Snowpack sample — Loveland Pass, Silver Plume, Colorado, USA (1/12/25, 11:40 AM MST)
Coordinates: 39.66, -105.88
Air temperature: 7 °F
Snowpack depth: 140 cm
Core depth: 10 cm
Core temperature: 41 °F
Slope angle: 11°, slope face: 30°
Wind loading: high
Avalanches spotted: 2
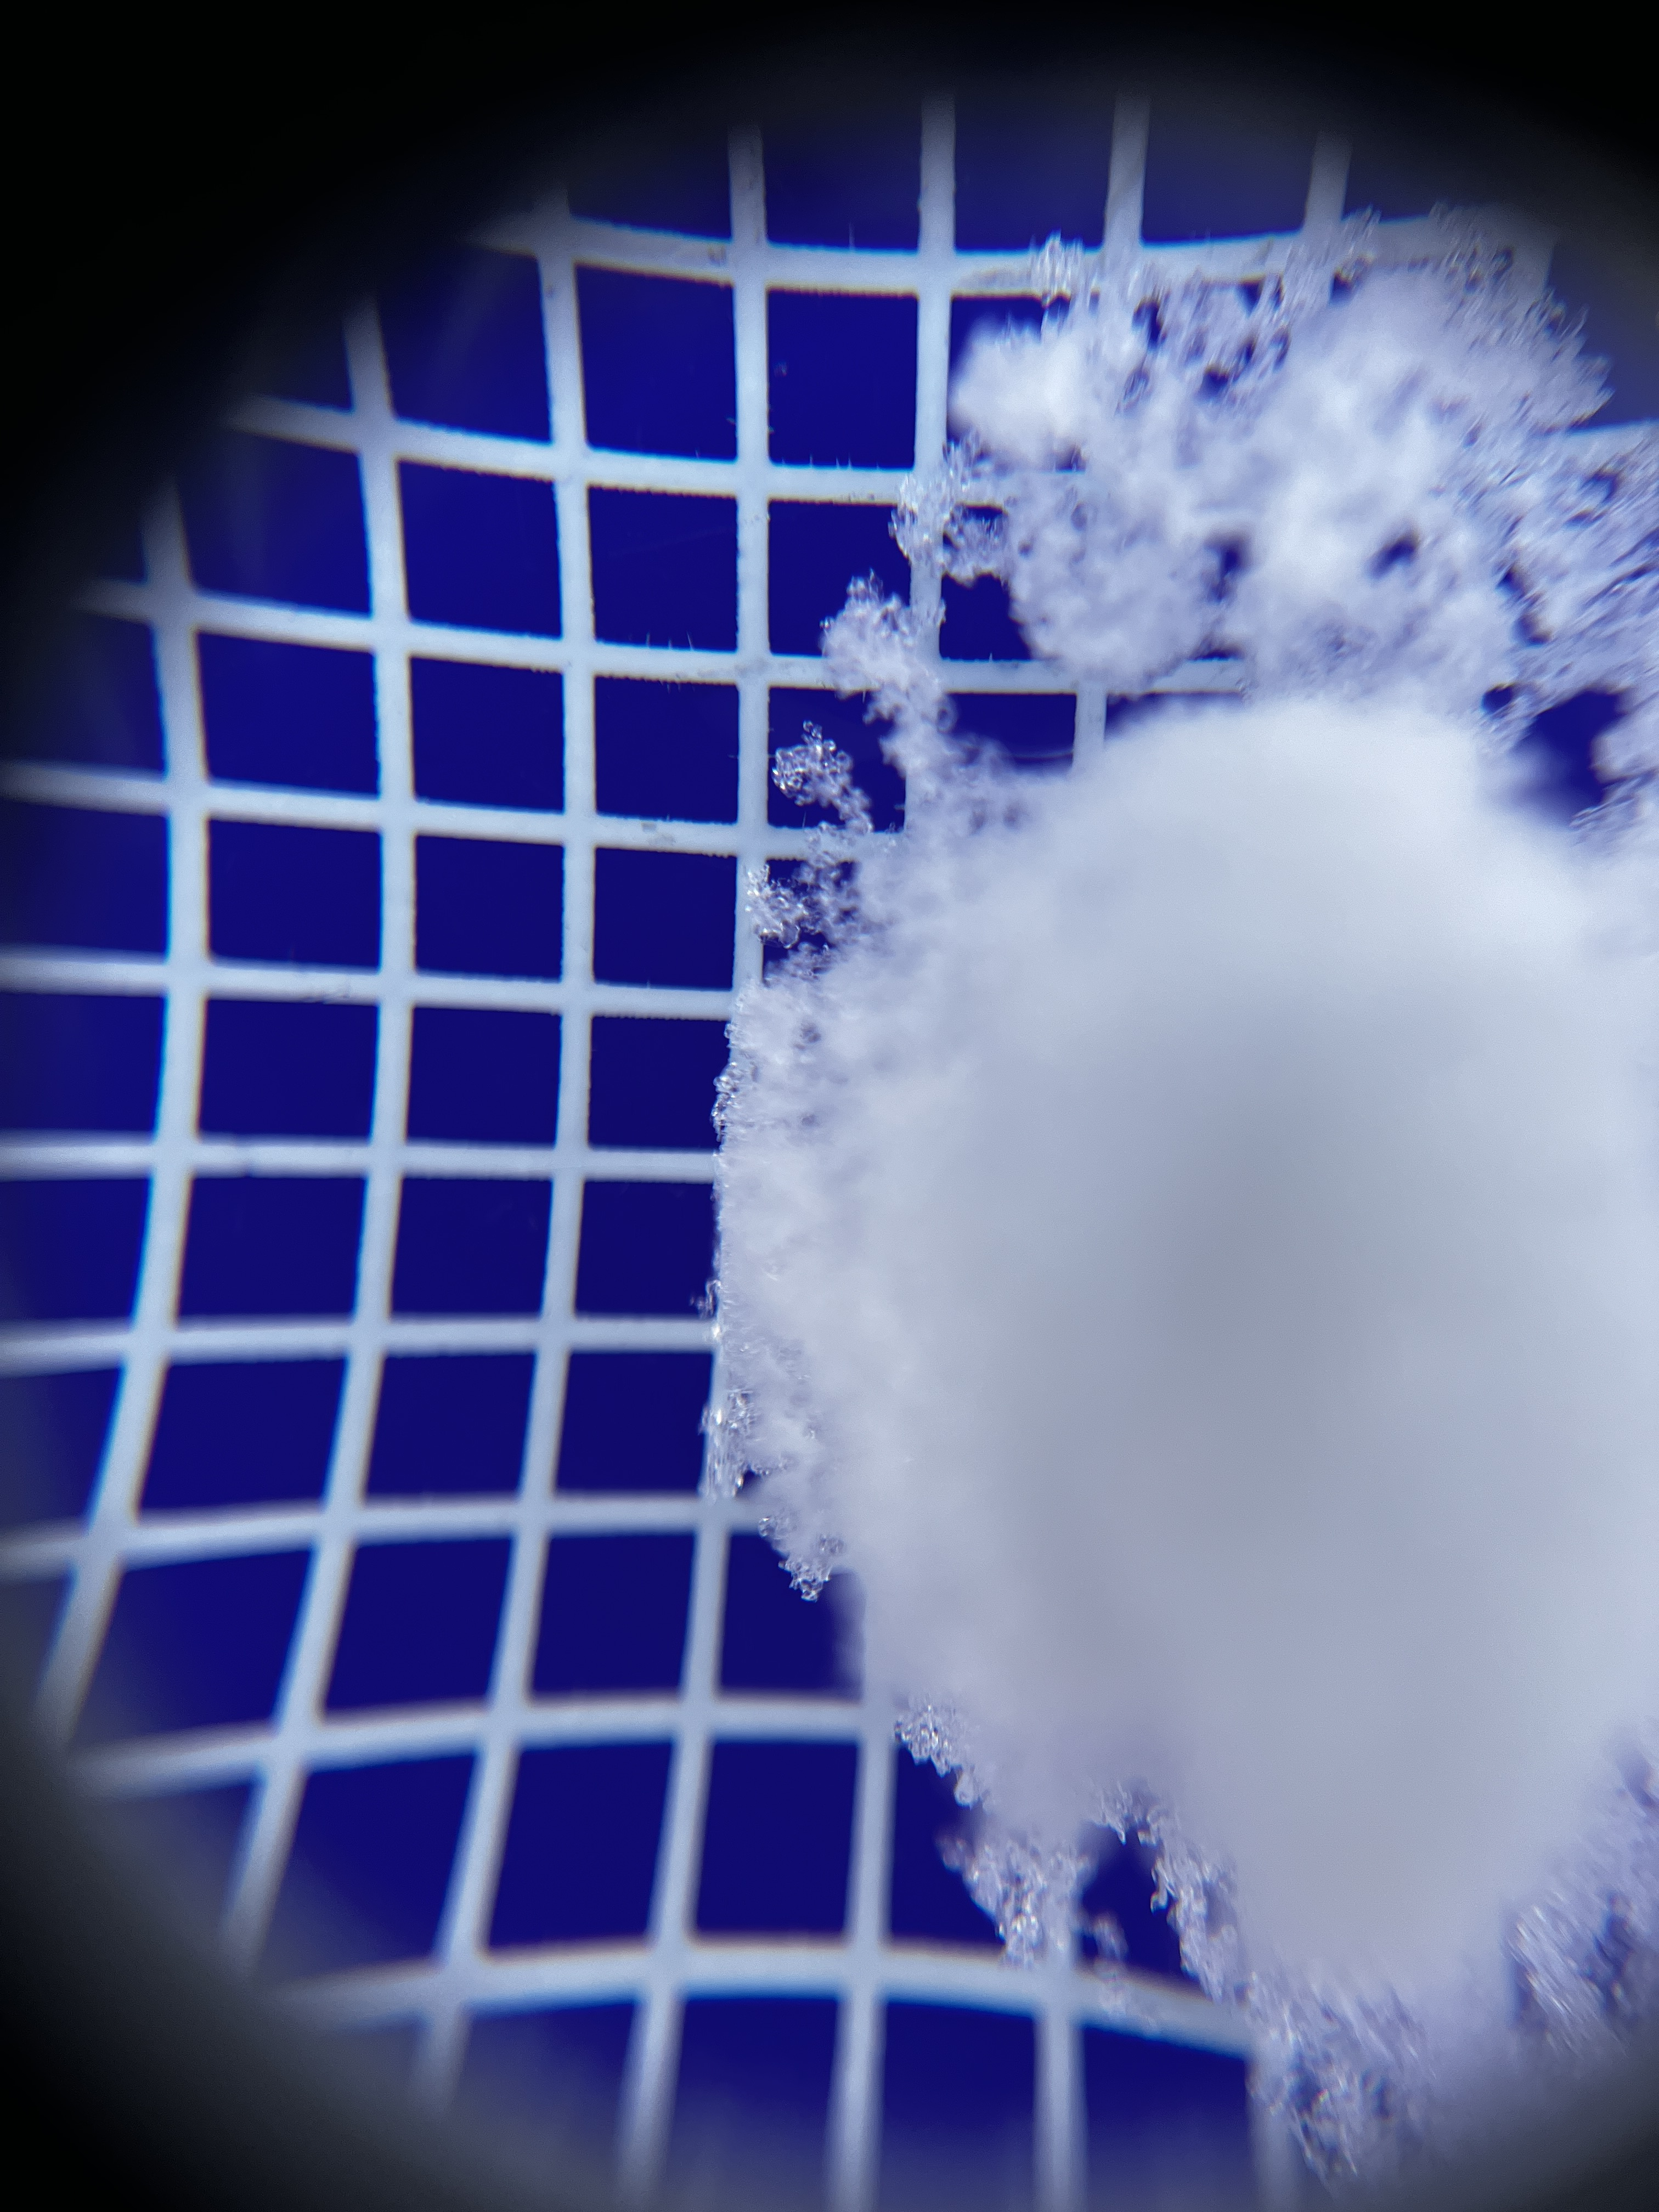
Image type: magnified_profile
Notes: Pilot using slightly modified coring method that took too large segment for snow profile picturing, advised not to use in higher level models. Two avalanche on south face nearby, partially cloudy with light snow in the last 24 hours. Lots of wind loading on eastern features.